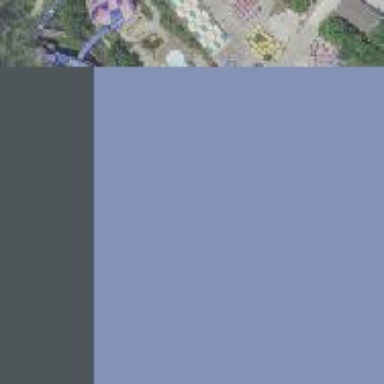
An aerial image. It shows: Water slide attraction.